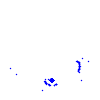
Particle: pion